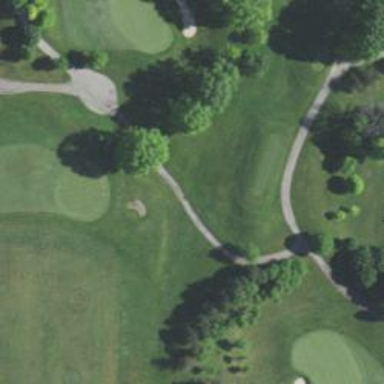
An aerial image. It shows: Path designated for golf carts.